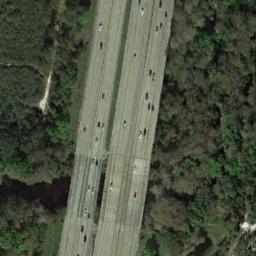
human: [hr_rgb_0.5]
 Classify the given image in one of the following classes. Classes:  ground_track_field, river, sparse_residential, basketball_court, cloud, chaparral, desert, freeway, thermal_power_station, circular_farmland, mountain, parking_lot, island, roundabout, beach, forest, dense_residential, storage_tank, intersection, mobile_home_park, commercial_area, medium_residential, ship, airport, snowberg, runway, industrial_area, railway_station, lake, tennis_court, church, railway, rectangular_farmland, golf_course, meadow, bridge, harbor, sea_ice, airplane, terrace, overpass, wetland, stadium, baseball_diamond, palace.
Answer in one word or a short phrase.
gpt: freeway